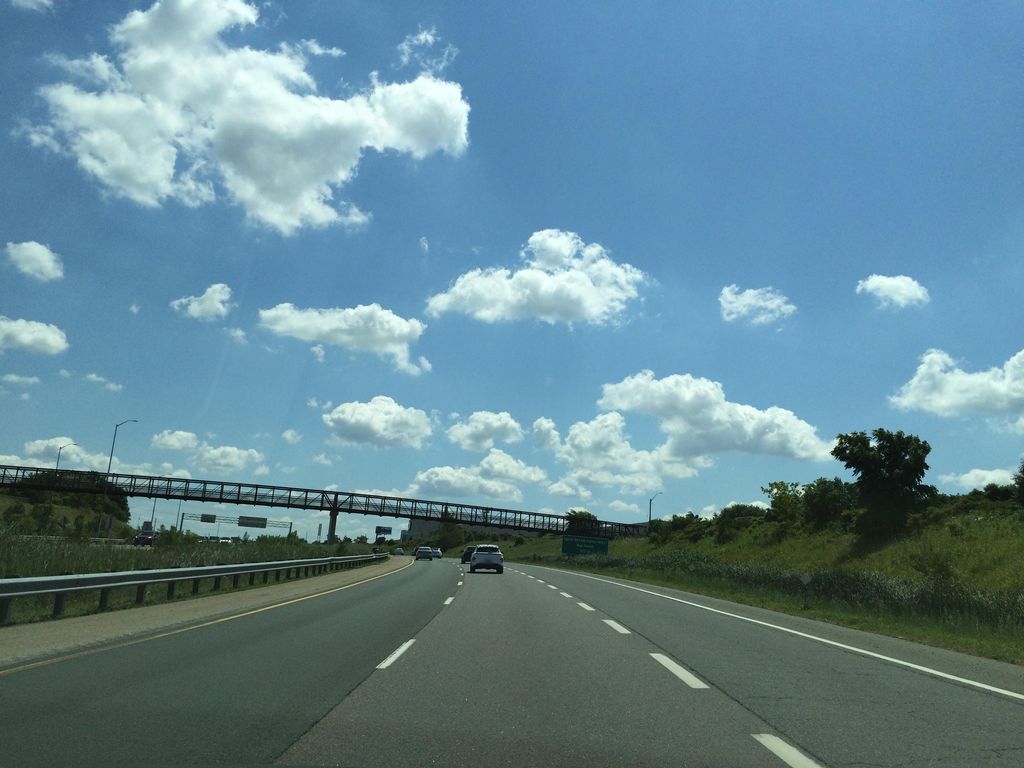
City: hamilton